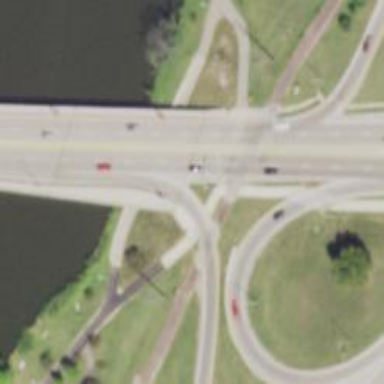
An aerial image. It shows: Trunk link highway passing over bridge.